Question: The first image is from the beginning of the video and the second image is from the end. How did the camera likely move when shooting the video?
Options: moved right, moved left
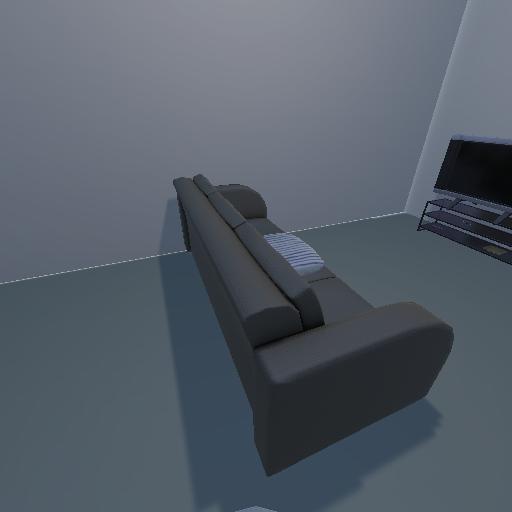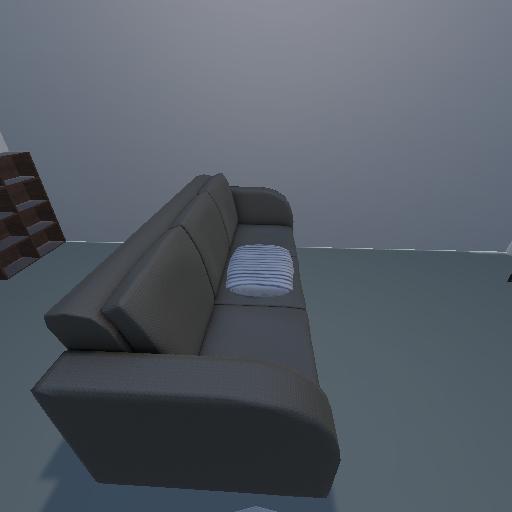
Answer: moved right